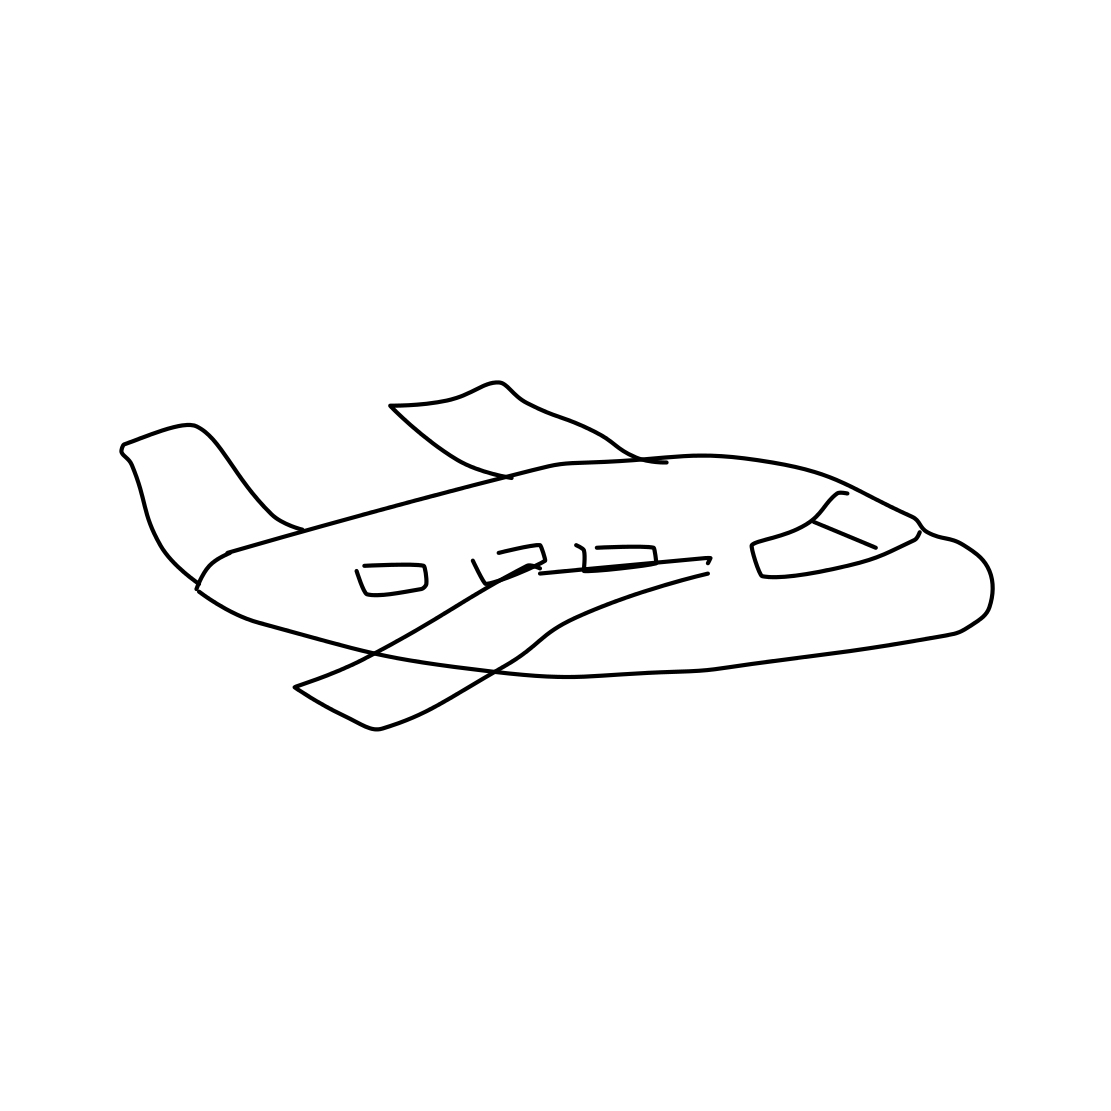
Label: airplane